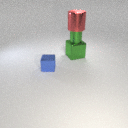
large red metal cylinder above small green metal cylinder